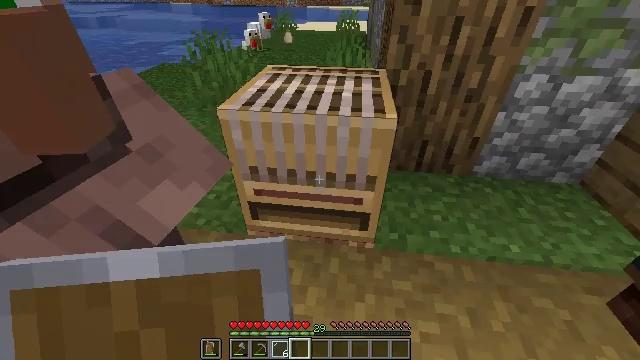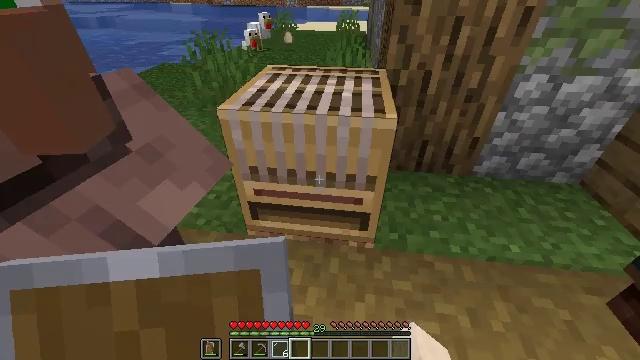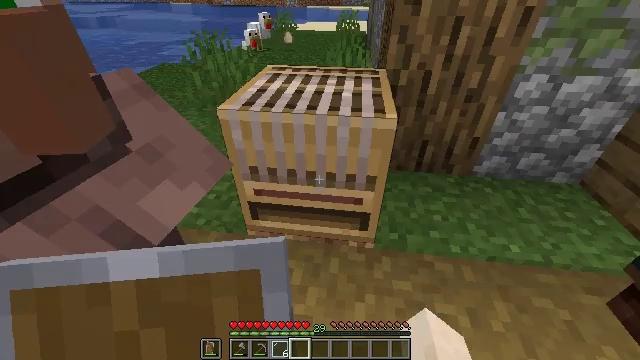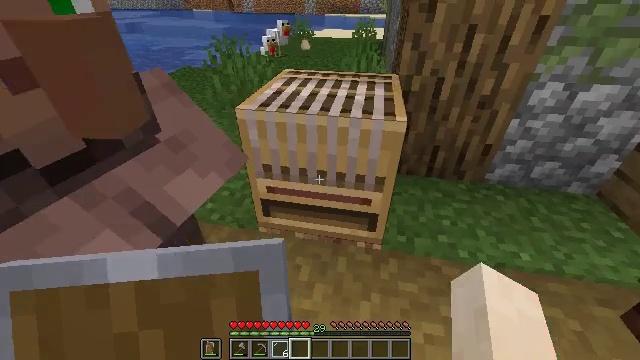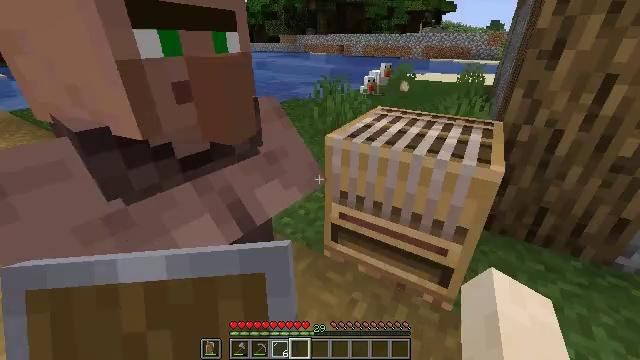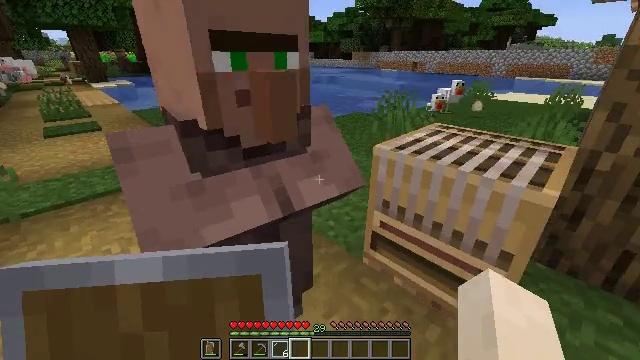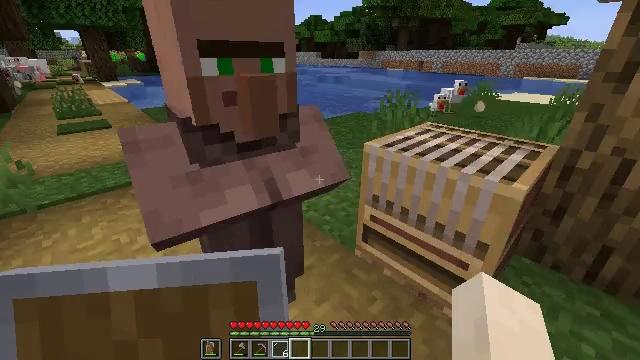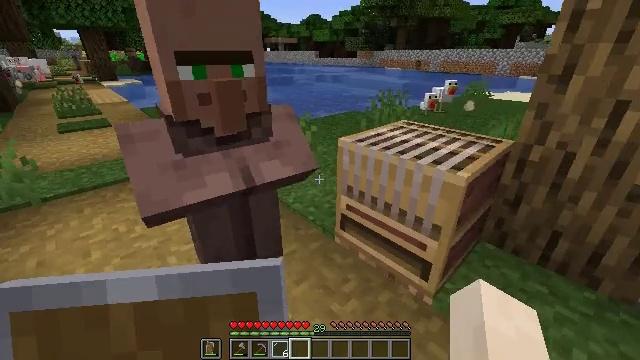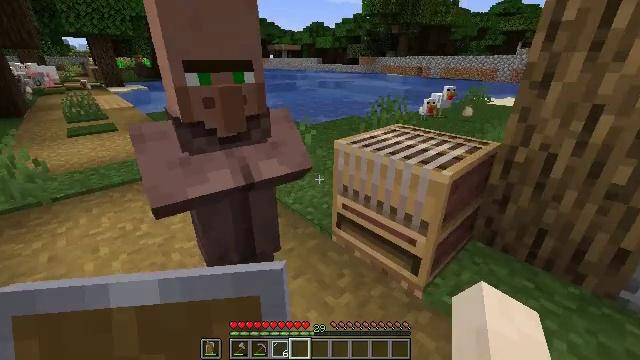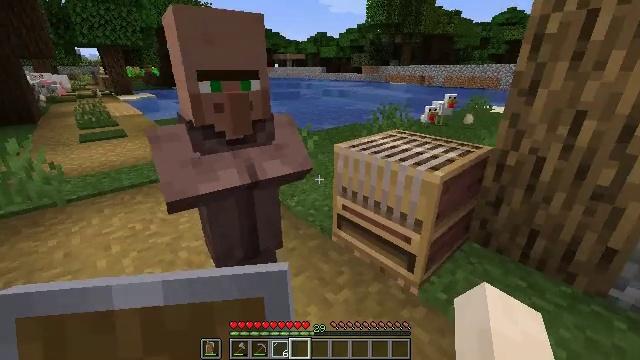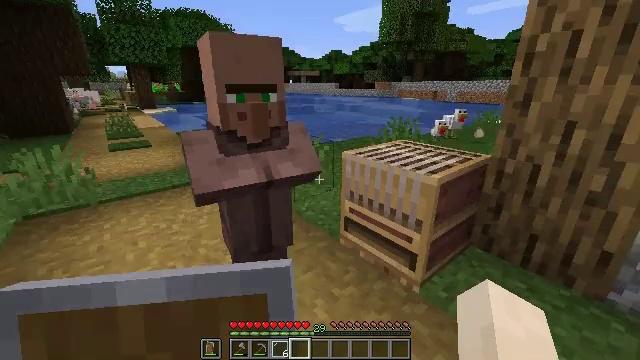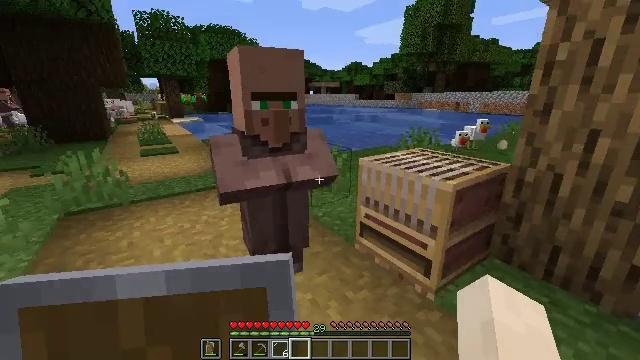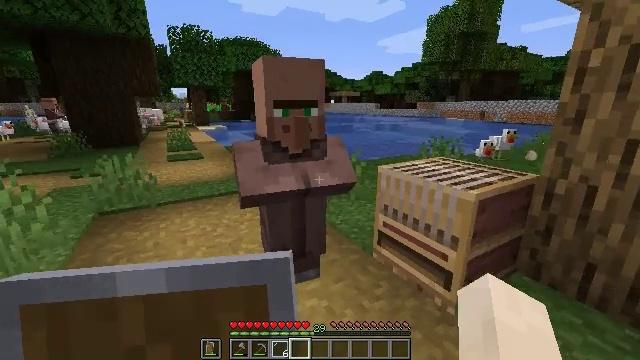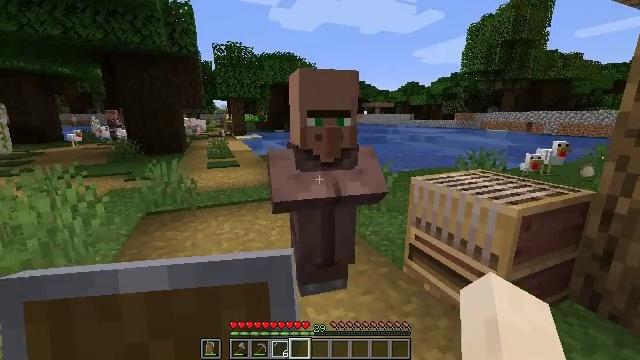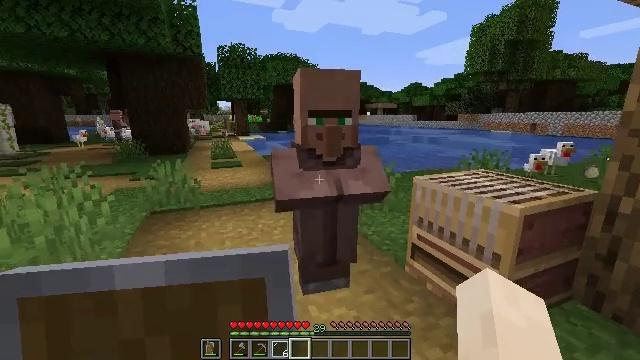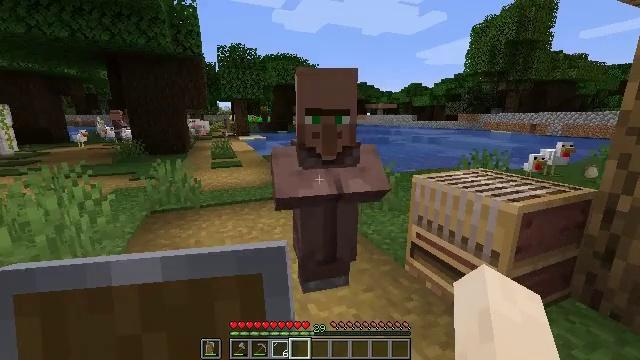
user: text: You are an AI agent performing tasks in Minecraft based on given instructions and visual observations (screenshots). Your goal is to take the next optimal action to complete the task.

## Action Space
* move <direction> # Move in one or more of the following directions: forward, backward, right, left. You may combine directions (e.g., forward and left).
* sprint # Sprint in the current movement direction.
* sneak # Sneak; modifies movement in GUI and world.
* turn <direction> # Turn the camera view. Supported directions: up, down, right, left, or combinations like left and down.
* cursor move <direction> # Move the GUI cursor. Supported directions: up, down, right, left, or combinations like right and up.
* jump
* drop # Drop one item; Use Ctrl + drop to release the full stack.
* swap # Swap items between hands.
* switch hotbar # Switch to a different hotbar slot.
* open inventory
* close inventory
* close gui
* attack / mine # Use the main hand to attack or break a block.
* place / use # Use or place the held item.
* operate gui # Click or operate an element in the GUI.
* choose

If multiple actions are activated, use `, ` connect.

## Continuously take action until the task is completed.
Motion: motion action
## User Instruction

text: Break the loom.
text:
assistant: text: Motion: no_op
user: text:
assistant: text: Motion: no_op
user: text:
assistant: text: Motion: move back, turn left and up
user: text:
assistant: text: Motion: move back and move right, turn left and up
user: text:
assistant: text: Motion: move back and move right, turn left and up
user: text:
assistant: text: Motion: move back and move right, turn left
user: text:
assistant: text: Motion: move back and move right
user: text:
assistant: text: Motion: move back, turn up
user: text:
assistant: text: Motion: move back, turn up
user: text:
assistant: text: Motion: turn left and up
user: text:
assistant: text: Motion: turn left and up
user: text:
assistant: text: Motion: turn left and up
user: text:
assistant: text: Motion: turn left and up
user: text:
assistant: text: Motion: no_op
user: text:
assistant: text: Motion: no_op
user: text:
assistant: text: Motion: no_op
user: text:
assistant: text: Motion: no_op
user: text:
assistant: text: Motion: no_op
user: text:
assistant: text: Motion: no_op
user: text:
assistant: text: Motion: no_op
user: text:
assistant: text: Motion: no_op
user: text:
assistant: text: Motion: no_op
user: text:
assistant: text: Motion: no_op
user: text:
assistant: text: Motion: no_op
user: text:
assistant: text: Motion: no_op
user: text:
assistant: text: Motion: move back, turn left
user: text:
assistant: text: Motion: move back, turn left
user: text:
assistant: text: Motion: move back, turn left
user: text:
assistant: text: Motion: move back, turn left
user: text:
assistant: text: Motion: move back, turn left